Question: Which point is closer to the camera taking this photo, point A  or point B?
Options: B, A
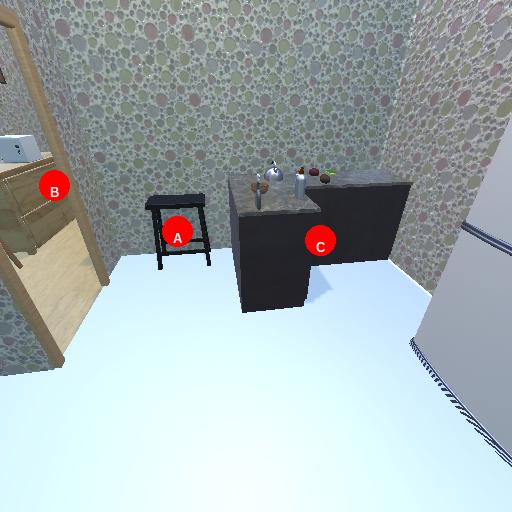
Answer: B